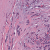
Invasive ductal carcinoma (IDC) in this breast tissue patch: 1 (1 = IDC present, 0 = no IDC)